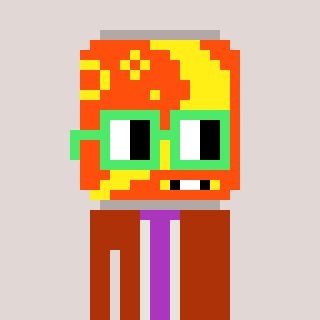
a pixel art character with square light green glasses, a pop-shaped head and a hotbrown-colored body on a warm background